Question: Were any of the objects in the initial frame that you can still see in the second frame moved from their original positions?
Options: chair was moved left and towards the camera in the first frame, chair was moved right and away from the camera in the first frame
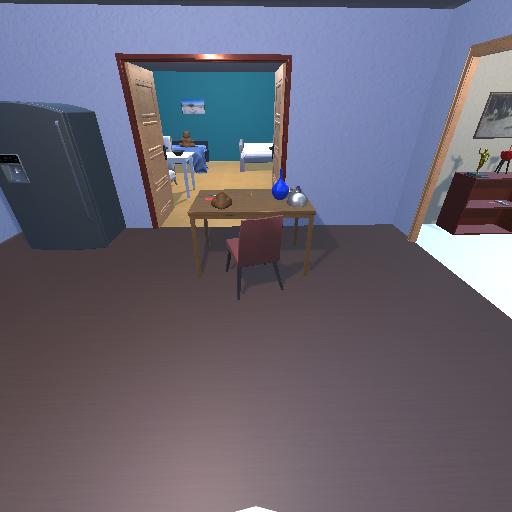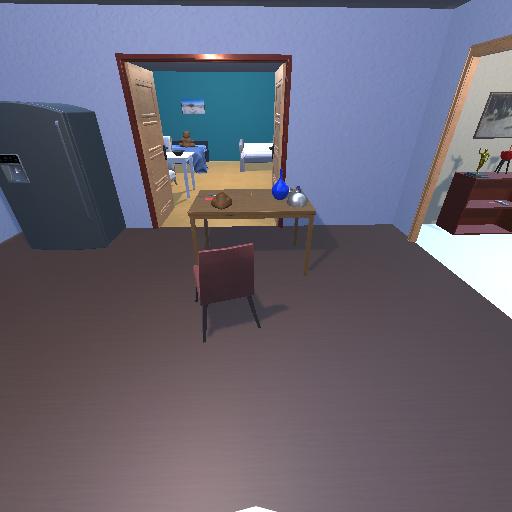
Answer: chair was moved left and towards the camera in the first frame